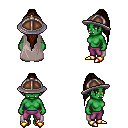
a pixel art fantasy rpg character, female body template, orc, green skin, gray cape, magenta pants, brown extra-long topknot hairstyle, chain helm, gold boots, four views (front, back, left, right), 2x2 character sprite sheet, small pixel art, hard edges, no anti-aliasing